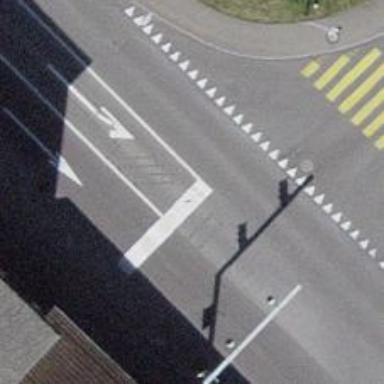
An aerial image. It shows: Road with traffic signals controlling the flow of traffic.